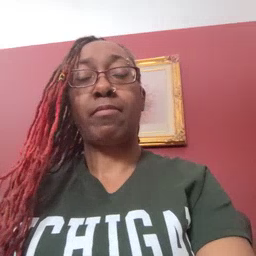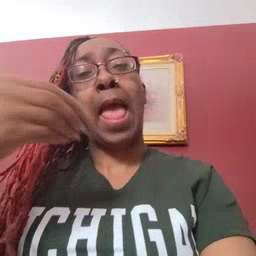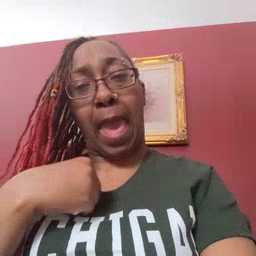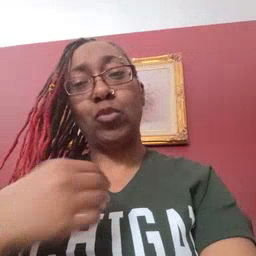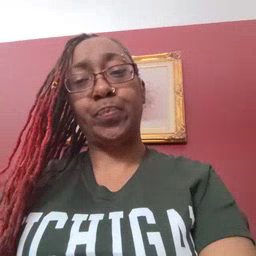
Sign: haveto